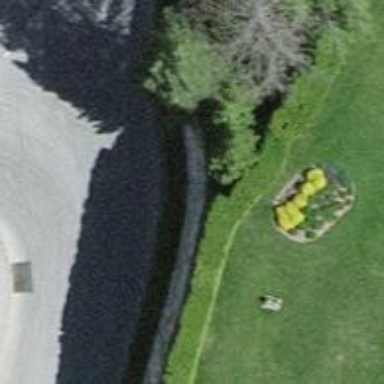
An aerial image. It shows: Retaining wall.